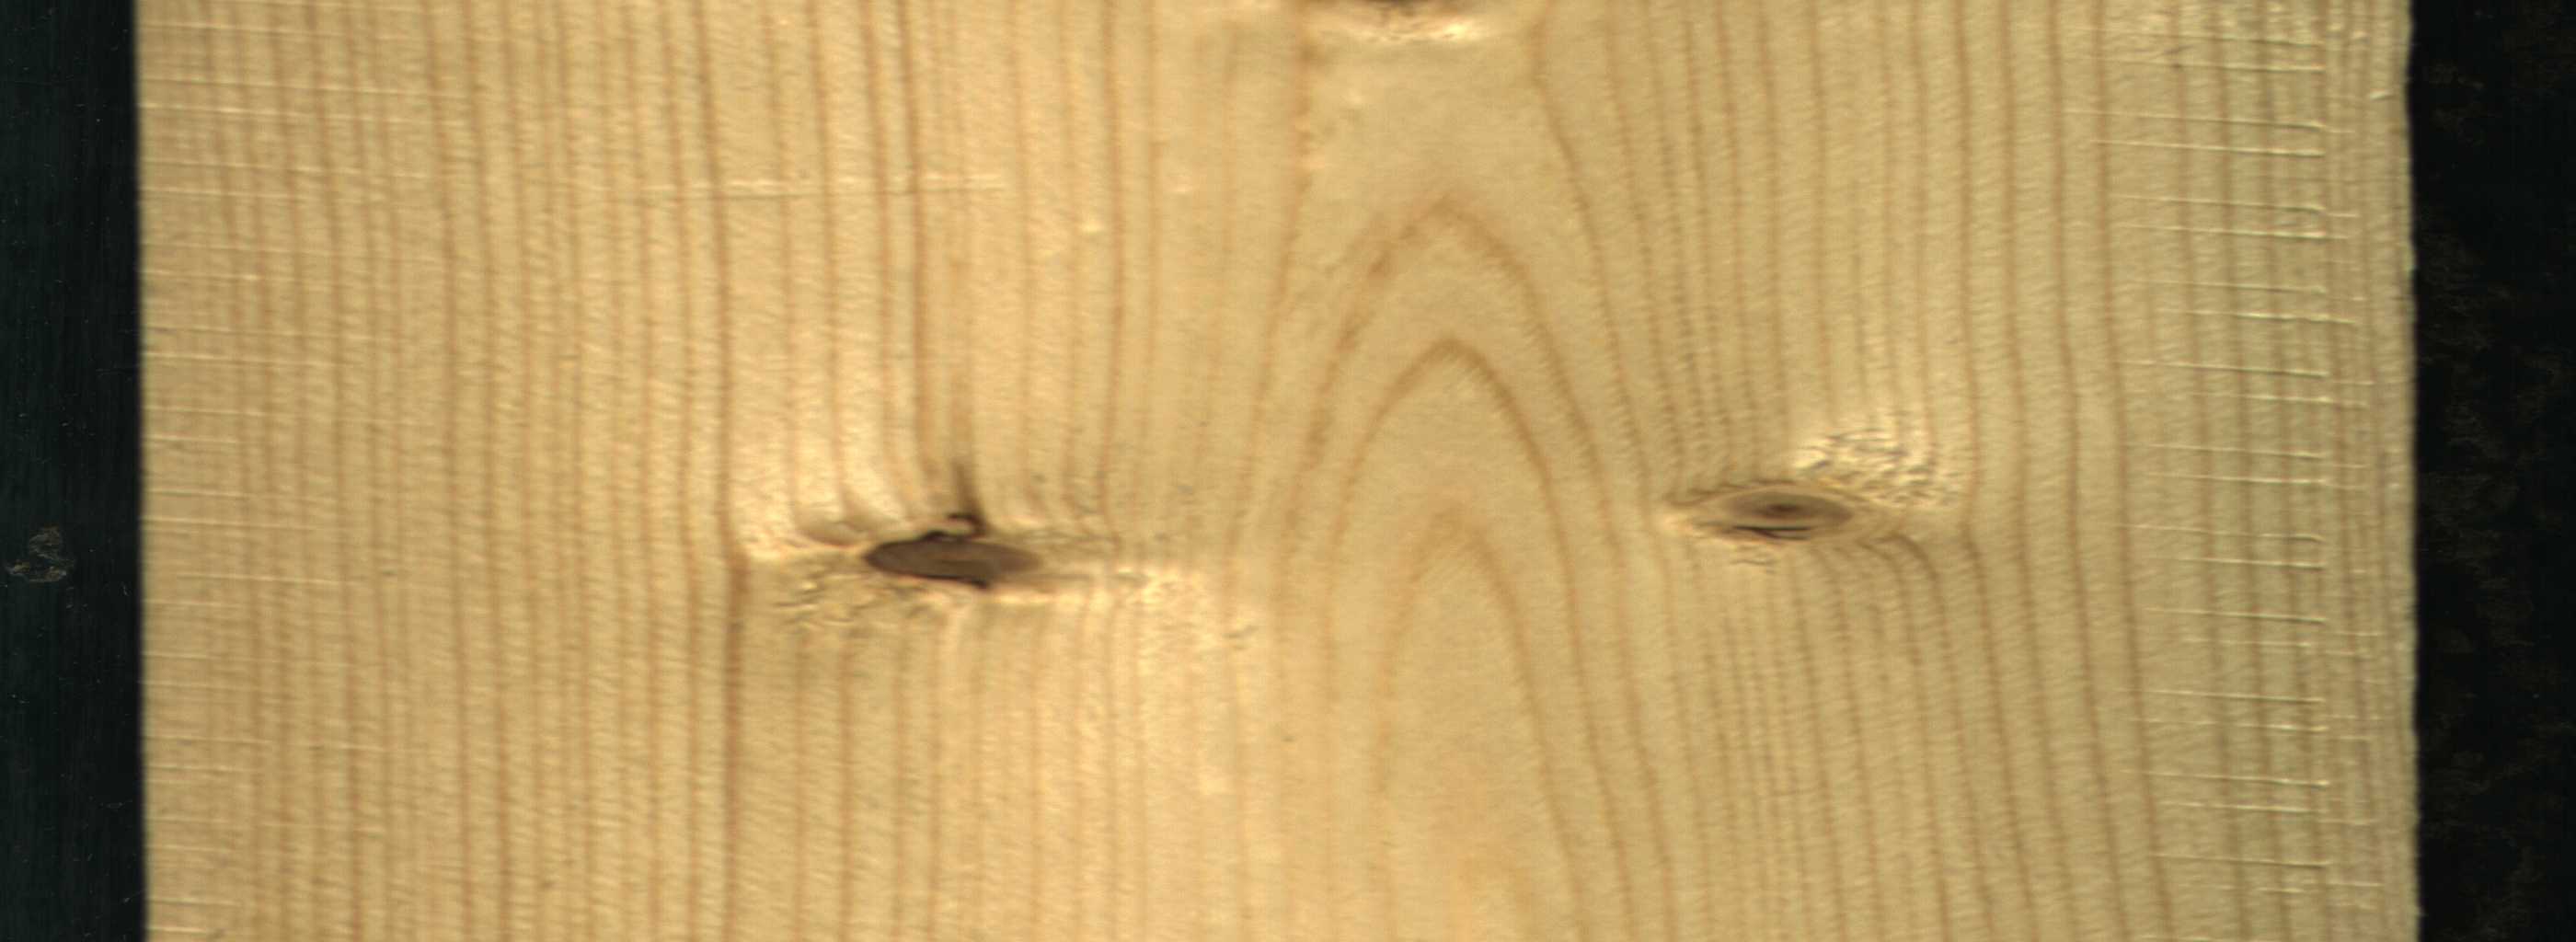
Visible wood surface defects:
Live_Knot
Live_Knot